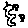
Label: zigzag